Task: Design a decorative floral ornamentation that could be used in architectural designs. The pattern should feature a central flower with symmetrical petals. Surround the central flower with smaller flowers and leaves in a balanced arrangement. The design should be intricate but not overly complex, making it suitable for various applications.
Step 1676:
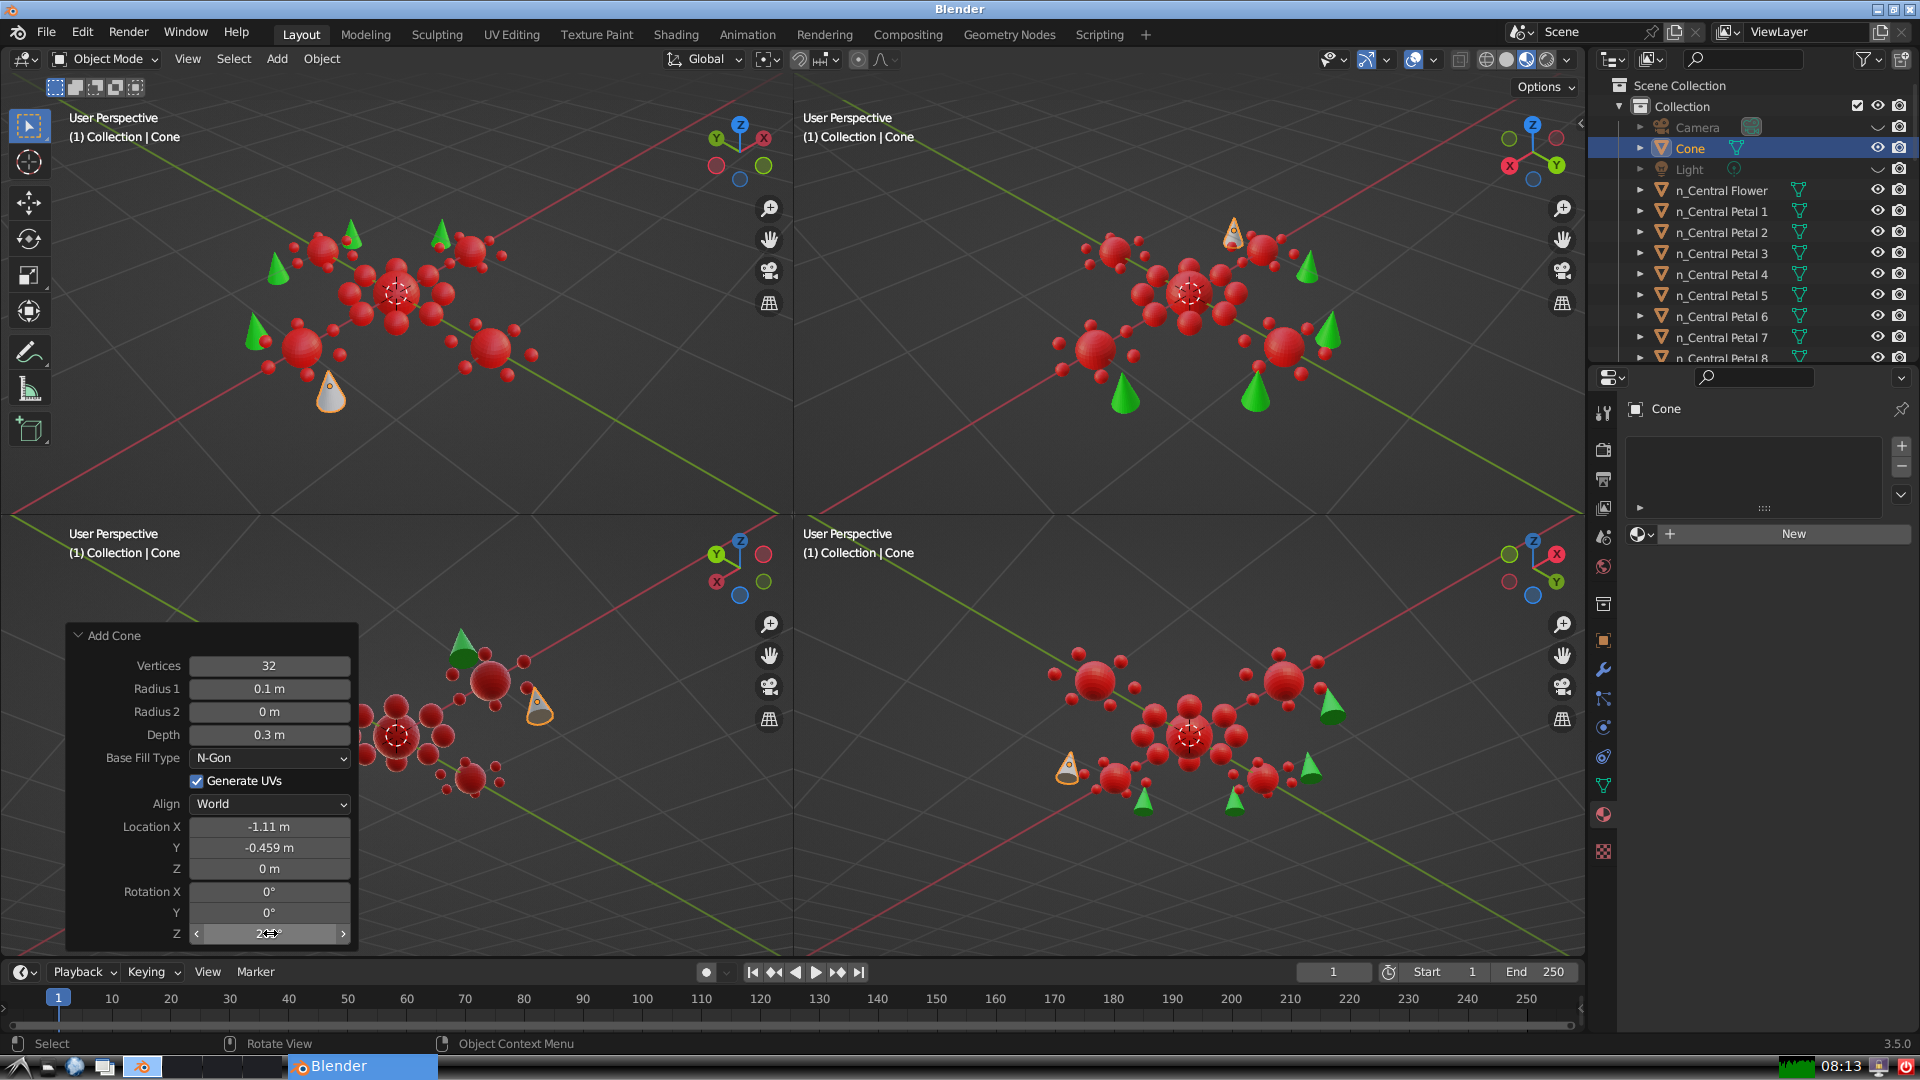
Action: {"mouse_move": [1608, 631]}